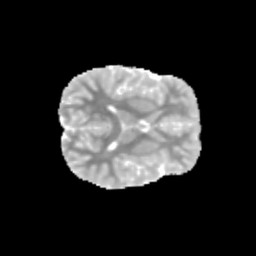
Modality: MD
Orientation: axial
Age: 13
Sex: male
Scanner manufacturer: siemens
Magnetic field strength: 3 T
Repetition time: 3.8 s
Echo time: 0.07 s